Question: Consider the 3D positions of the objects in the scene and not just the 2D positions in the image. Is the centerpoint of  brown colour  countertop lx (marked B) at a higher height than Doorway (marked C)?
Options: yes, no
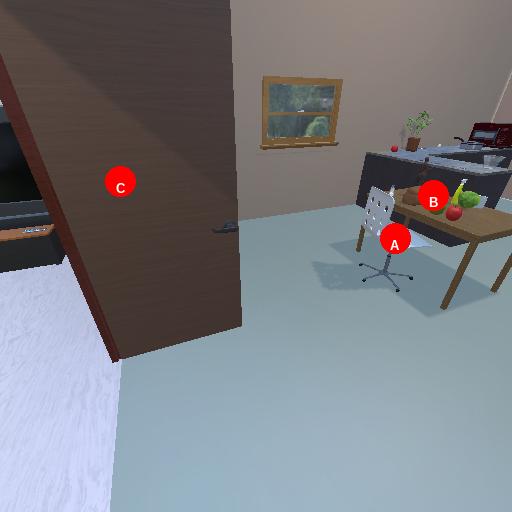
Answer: yes